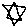
Label: star